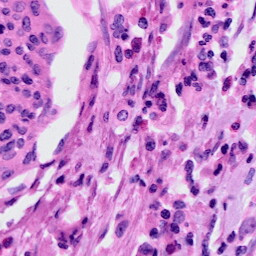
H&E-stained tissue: Cervix